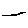
Label: line